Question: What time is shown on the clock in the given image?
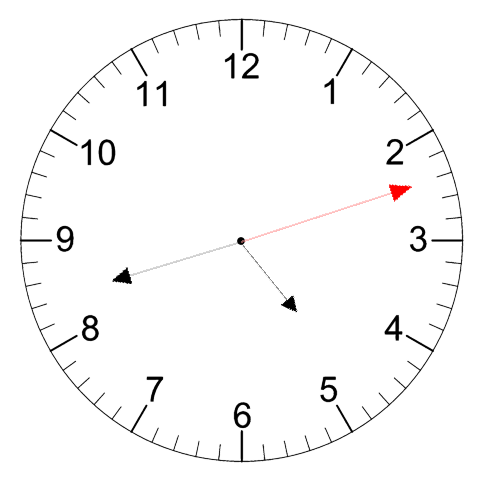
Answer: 04:42:12